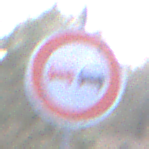
Verkehrszeichen: Ueberholverbot
Umgebung: Outdoor, Nature
Tageszeit: MorningAfternoon
Wetter: PartlyCloudy
Licht: Natural
Jahreszeit: NotSpecified
Kontrast: HighContrast